Question: The list view is like

i need to add the data from the 'Listview' to a 'Dictionary<String,String>'.
Now i'm using 'for loop' to do this. Is there any way to do this using 'LINQ'.
Finally the Dictionary will contain
'''
{"A","1"}
{"B","2"}
{"C","3"}
'''
My code :
'''
Dictionary<String, String> Dic = new Dictionary<string, string>();
for (int i = 0; i < listView1.Items.Count; i++)
{
Dic.Add(listView1.Items[i].Text.ToString(), listView1.Items[i].SubItems[1].Text.ToString());
}
'''
Thanks in advance
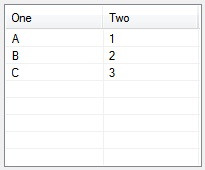
Answer: Based on your sample:
'''
Dictionary<String, String> Dic = listView.Items
.Cast<ListViewItem>()
.ToDictionary(x => x.Text, x => x.SubItems[0].Text);
'''